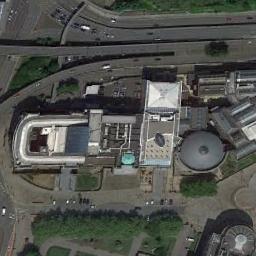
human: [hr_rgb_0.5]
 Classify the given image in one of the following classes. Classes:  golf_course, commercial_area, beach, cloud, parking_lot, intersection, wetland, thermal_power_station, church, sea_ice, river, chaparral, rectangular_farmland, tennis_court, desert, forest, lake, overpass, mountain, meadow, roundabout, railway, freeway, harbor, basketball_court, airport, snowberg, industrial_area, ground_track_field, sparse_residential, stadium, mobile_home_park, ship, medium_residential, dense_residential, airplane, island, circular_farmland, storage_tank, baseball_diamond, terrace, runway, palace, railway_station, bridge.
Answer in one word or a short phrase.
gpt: church